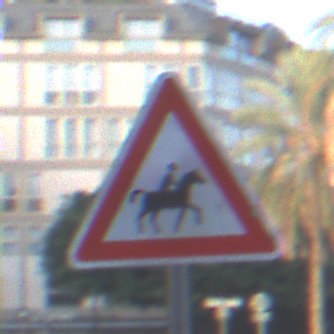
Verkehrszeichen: ReiterLinks
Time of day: SunriseSunset
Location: Outdoor (Urban)
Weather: PartlyCloudy
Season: NotSpecified
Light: Natural